Chest X-ray:
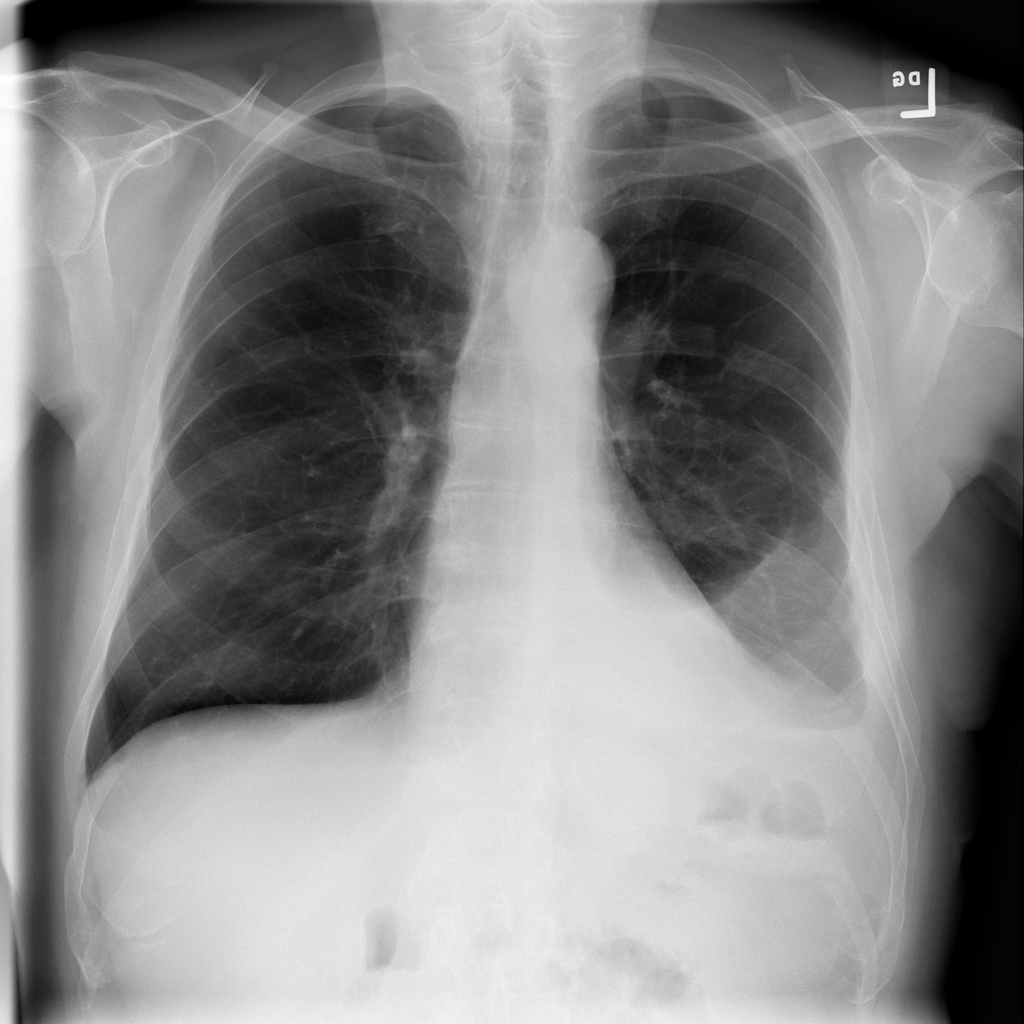
Findings: Fracture, Effusion
No abnormal finding: no